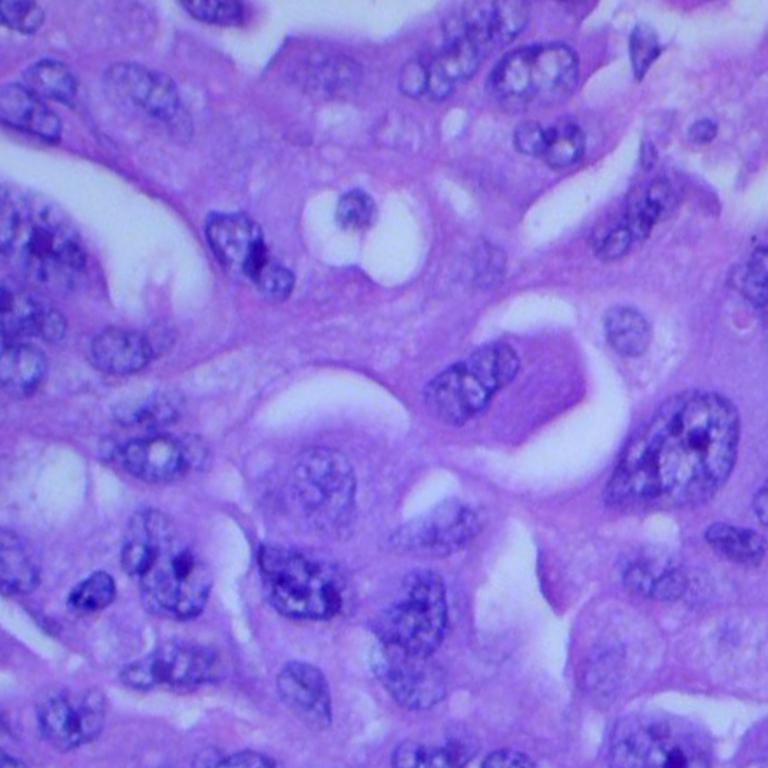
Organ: lung
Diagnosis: adenocarcinomas